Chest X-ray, PA view. Patient: 62 years old, sex F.
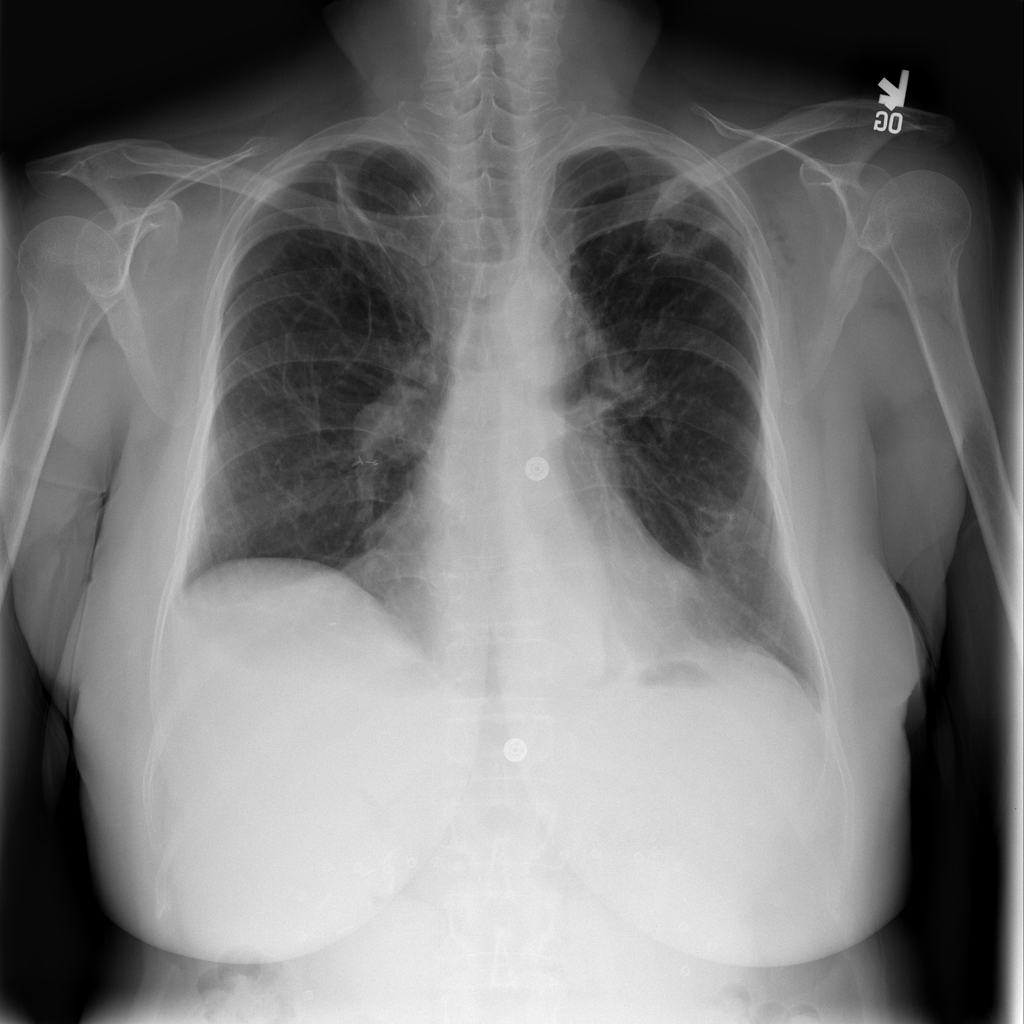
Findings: Pleural_Thickening